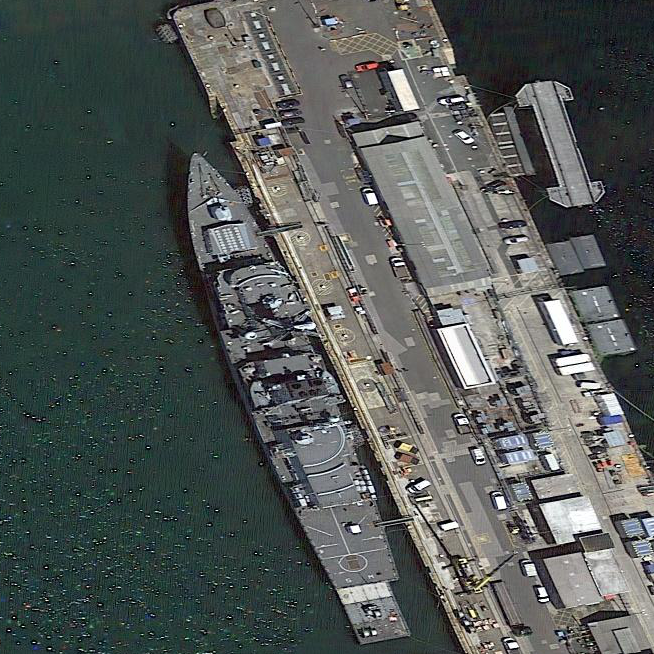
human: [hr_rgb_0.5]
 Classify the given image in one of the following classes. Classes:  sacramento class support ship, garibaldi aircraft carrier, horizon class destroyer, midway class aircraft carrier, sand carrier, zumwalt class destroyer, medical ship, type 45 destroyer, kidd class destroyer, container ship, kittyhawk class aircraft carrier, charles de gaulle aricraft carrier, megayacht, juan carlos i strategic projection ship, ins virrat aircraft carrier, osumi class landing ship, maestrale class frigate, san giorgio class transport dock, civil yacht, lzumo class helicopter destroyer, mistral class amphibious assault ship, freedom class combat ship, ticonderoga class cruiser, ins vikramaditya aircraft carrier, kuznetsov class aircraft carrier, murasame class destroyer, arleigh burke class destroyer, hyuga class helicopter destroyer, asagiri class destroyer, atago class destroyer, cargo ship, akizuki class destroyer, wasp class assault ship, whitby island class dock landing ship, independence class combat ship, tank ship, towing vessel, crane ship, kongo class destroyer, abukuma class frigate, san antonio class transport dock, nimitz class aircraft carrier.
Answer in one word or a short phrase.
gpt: Type 45 destroyer